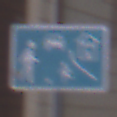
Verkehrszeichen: BeginnVerkehrsberuhigterBereich
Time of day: MorningAfternoon
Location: Outdoor (Urban)
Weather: PartlyCloudy
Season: NotSpecified
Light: Natural